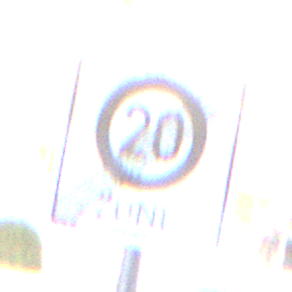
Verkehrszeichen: EndeZone20
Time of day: SunriseSunset
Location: Outdoor (Urban)
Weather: PartlyCloudy
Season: NotSpecified
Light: Natural